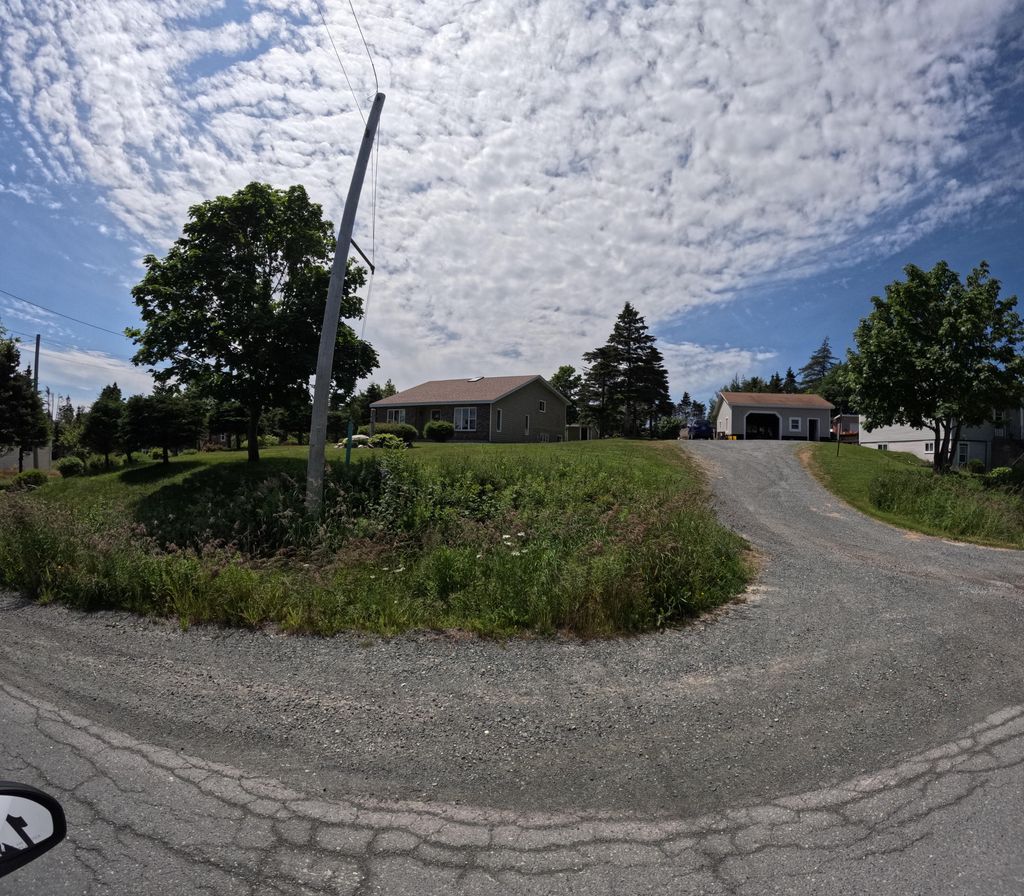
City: st_johns